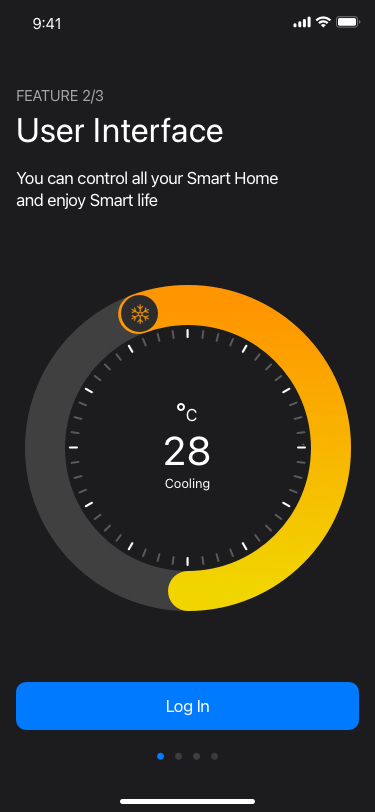
Text in this UI design:
You can control all your Smart Home and enjoy Smart life
28
Cooling
C